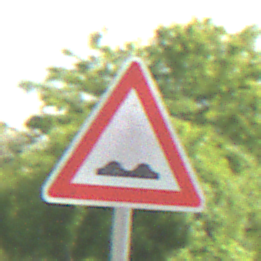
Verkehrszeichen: UnebeneFahrbahn
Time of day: Midday
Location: Outdoor (RoadRail)
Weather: PartlyCloudy
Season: NotSpecified
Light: Natural